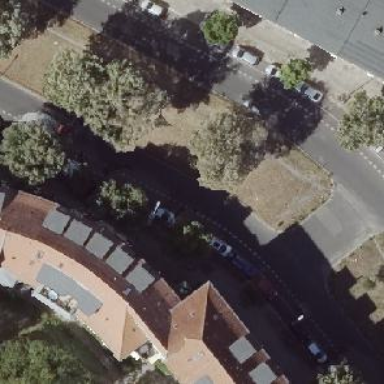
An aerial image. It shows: Secondary road with asphalt surface. There is lane designated for parking on the right side.